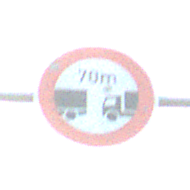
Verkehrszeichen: VerbotUnterschreitenMindestabstand
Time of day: MorningAfternoon
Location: Outdoor (Urban)
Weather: PartlyCloudy
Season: NotSpecified
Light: Natural